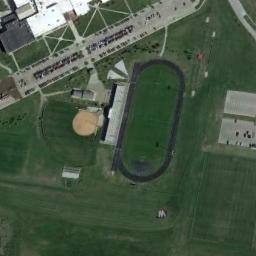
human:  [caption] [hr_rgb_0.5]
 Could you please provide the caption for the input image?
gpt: The track in the field is not colored .

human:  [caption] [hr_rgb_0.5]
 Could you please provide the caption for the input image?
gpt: The ground track field is next to a baseball diamond and two parking lots beside .

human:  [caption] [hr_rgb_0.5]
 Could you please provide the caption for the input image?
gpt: The ground track field is surrounded by grass .

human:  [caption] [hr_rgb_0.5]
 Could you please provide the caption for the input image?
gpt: Track and field are built on the lawn next to the parking lot and buildings .

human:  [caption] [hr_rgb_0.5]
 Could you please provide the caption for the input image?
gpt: There are green lawns around the ground track field with a black track .